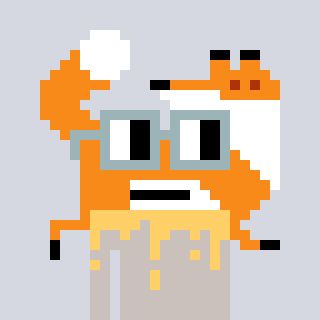
a pixel art character with square dark gray glasses, a fox-shaped head and a foggrey-colored body on a cool background